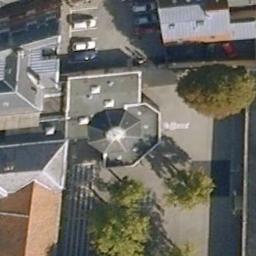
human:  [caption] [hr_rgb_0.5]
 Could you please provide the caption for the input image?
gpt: A church with a gray roof, Surrounded by trees and parked vehicles .

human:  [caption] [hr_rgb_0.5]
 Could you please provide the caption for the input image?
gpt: There is a church on the open place next to a parking lot and some trees .

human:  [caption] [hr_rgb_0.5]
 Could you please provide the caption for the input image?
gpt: The church with an octagon dome is surrounded by other buildings .

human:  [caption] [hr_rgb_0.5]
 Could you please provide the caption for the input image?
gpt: This is a church, Surrounded by grass and trees .

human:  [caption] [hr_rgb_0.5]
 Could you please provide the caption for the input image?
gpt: A church with a gray octangle roof beside some trees and buildings .